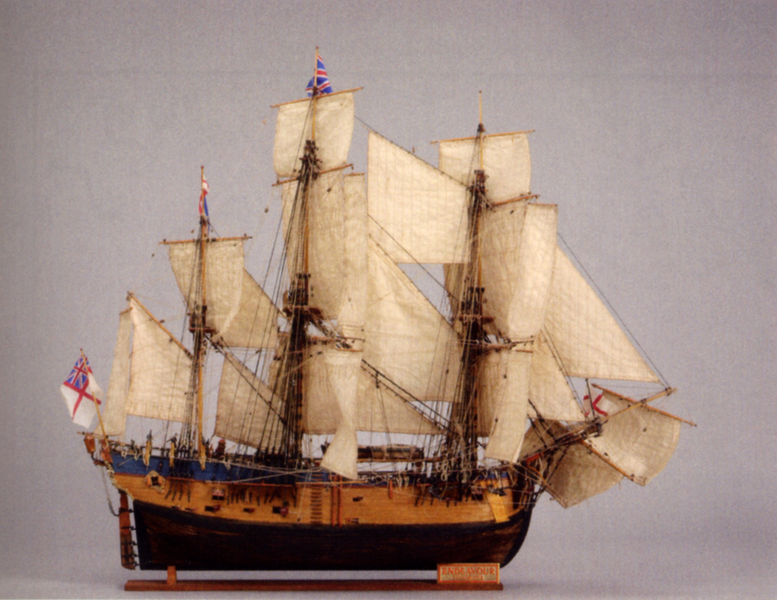
Titel: Modell der "Endeavour"
Künstler: Jürgen Ehbrecht
Standort: Göttingen
Institution: Privatbesitz
Schlagwörter: weiß, ocker, beige, ruder, skulptur, schiff, segel, modell, flagge, mast, segelschiff, masten, seile, taue, segler, foto, fotografie, photographie, photo, farbfoto, aufnahme, bark, dreimaster, quermasten, aufgetakelt